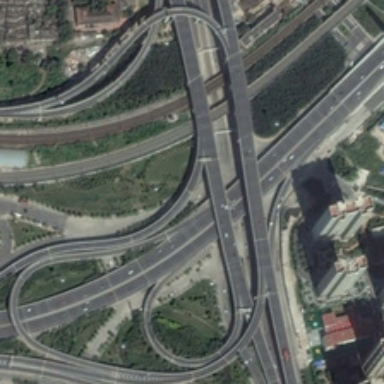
Many green plants and several buildings are near a viaduct .